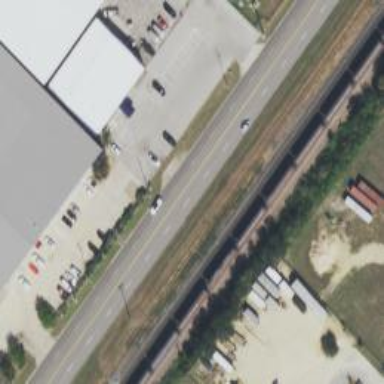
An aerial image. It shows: Railway siding for service.